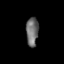
Tissue: lung
Cell type: Epithelial cells
Senescence score: 0.2373
Nuclear area (px): 345
Mean DAPI intensity: 108.951